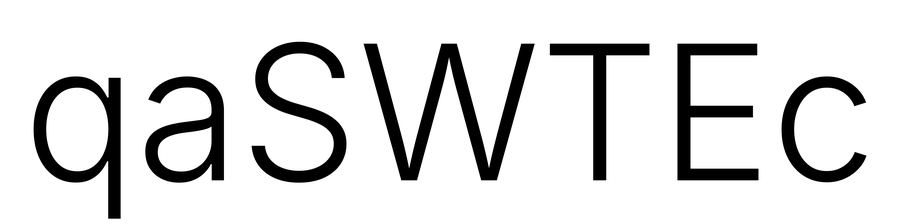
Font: Inter_Light